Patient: sex F, age 63
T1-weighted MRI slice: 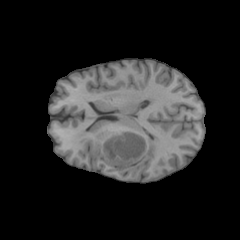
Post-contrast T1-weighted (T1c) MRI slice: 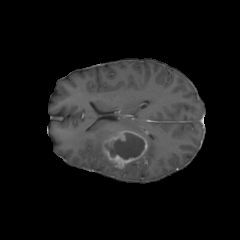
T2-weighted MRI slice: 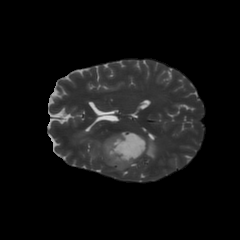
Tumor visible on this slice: yes
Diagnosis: Glioblastoma, IDH-wildtype
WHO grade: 4